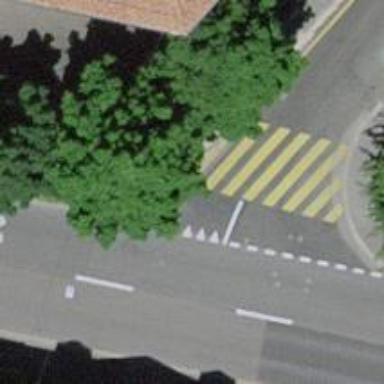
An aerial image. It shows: Kerb serving as barrier.